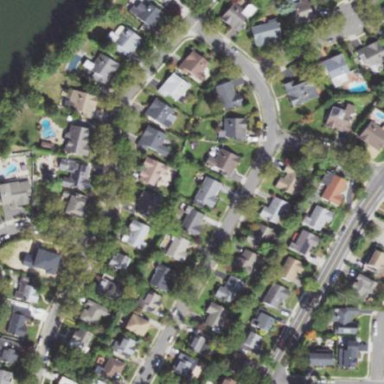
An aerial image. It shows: This residential area consists of single-family homes.